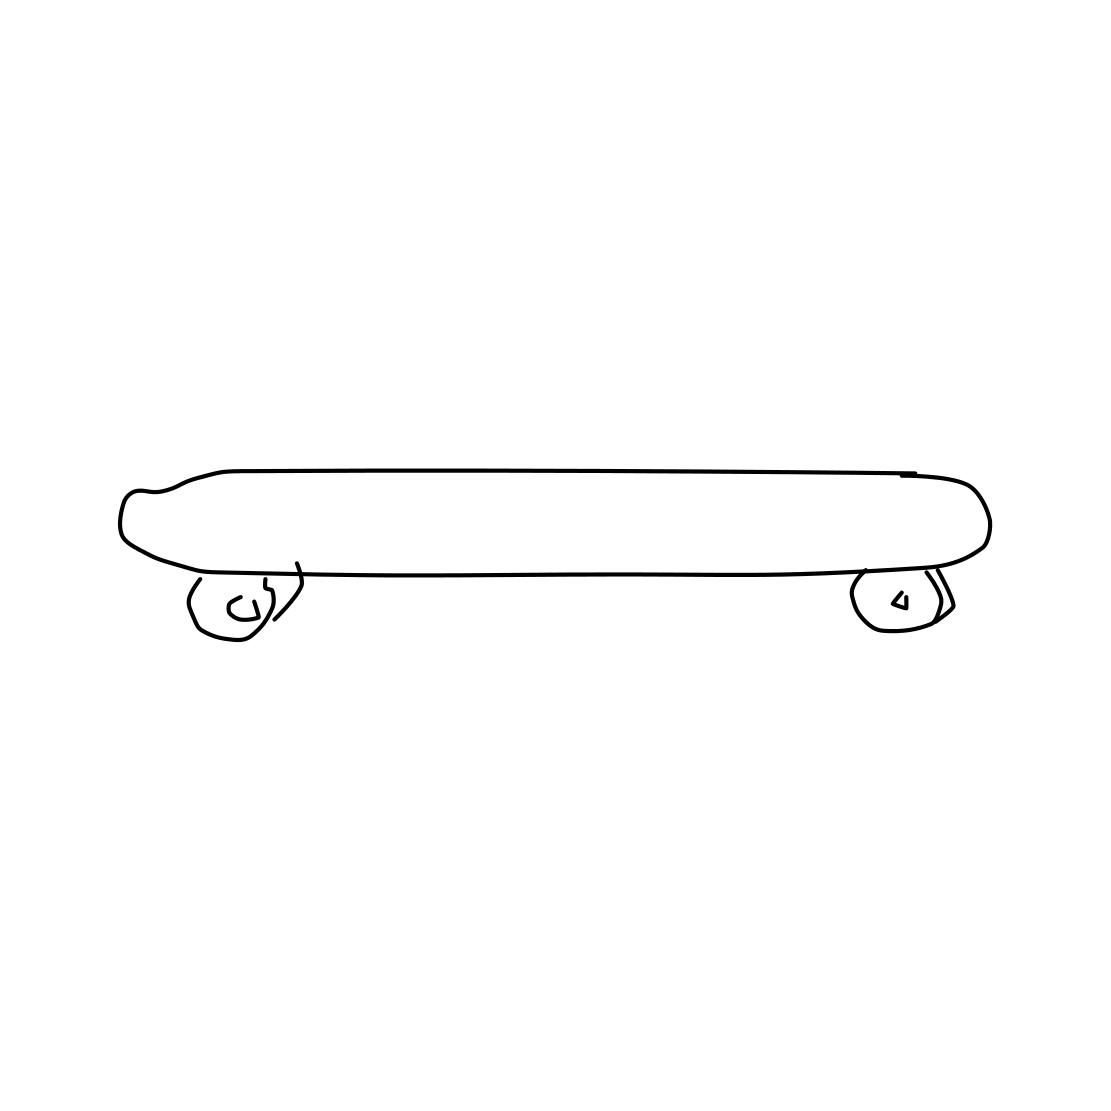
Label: skateboard